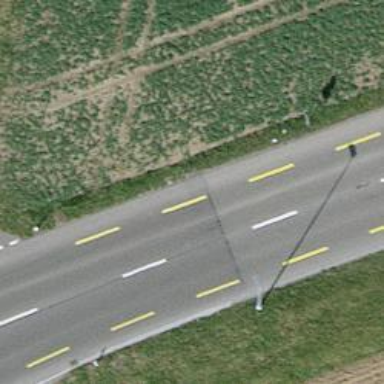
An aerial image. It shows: Secondary road with dedicated cycle lane and no sidewalk.